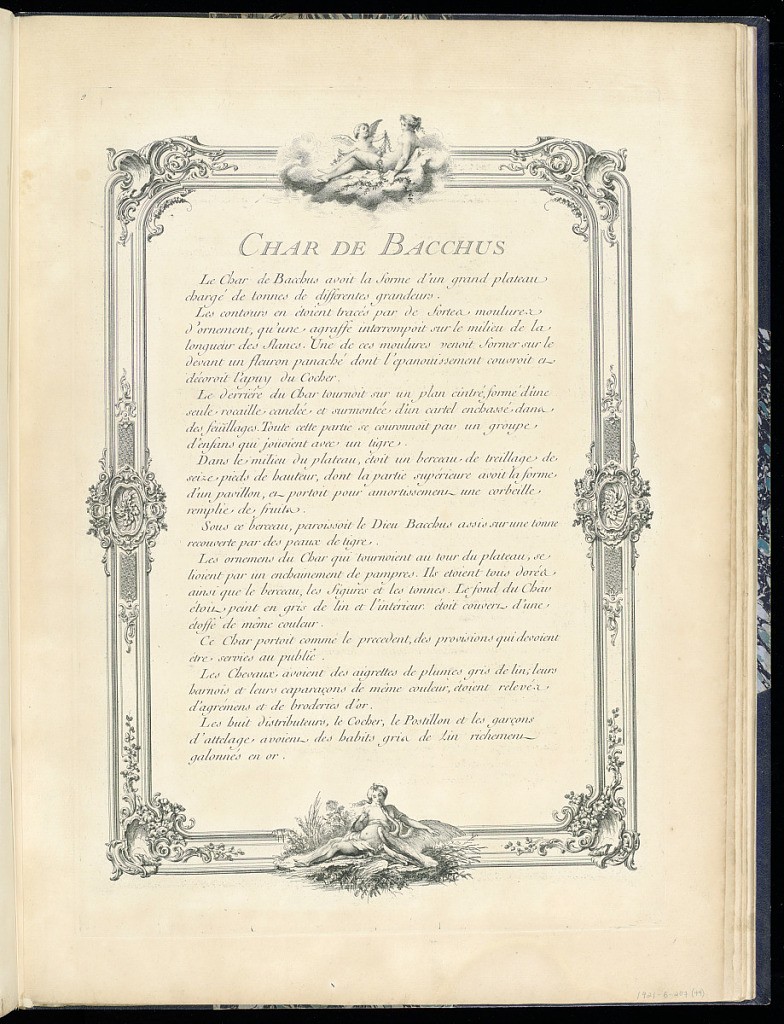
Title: Page of Text, Printed on Recto and Verso
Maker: Marie F. Lattré, French, active eighteenth century
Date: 1751
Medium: Engraving on laid paper
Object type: Bound print
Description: Page of text with elaborate border decoration, printed on recto and verso. The recto provides a description of the Char de Bacchus (the Chariot of Bacchus, 1921-6-207-27), which was designed and paraded during the celebration given by the city of Paris on February 13, 1747, on the occasion of the marriage of Louis Dauphin and Marie-Josephe of Saxony. The verso gives a description of the Char de la Ville (the Chariot of the City, 1921-6-207-28), from the same ceremony.